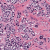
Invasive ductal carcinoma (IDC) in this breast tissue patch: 1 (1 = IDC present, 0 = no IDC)